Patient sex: F
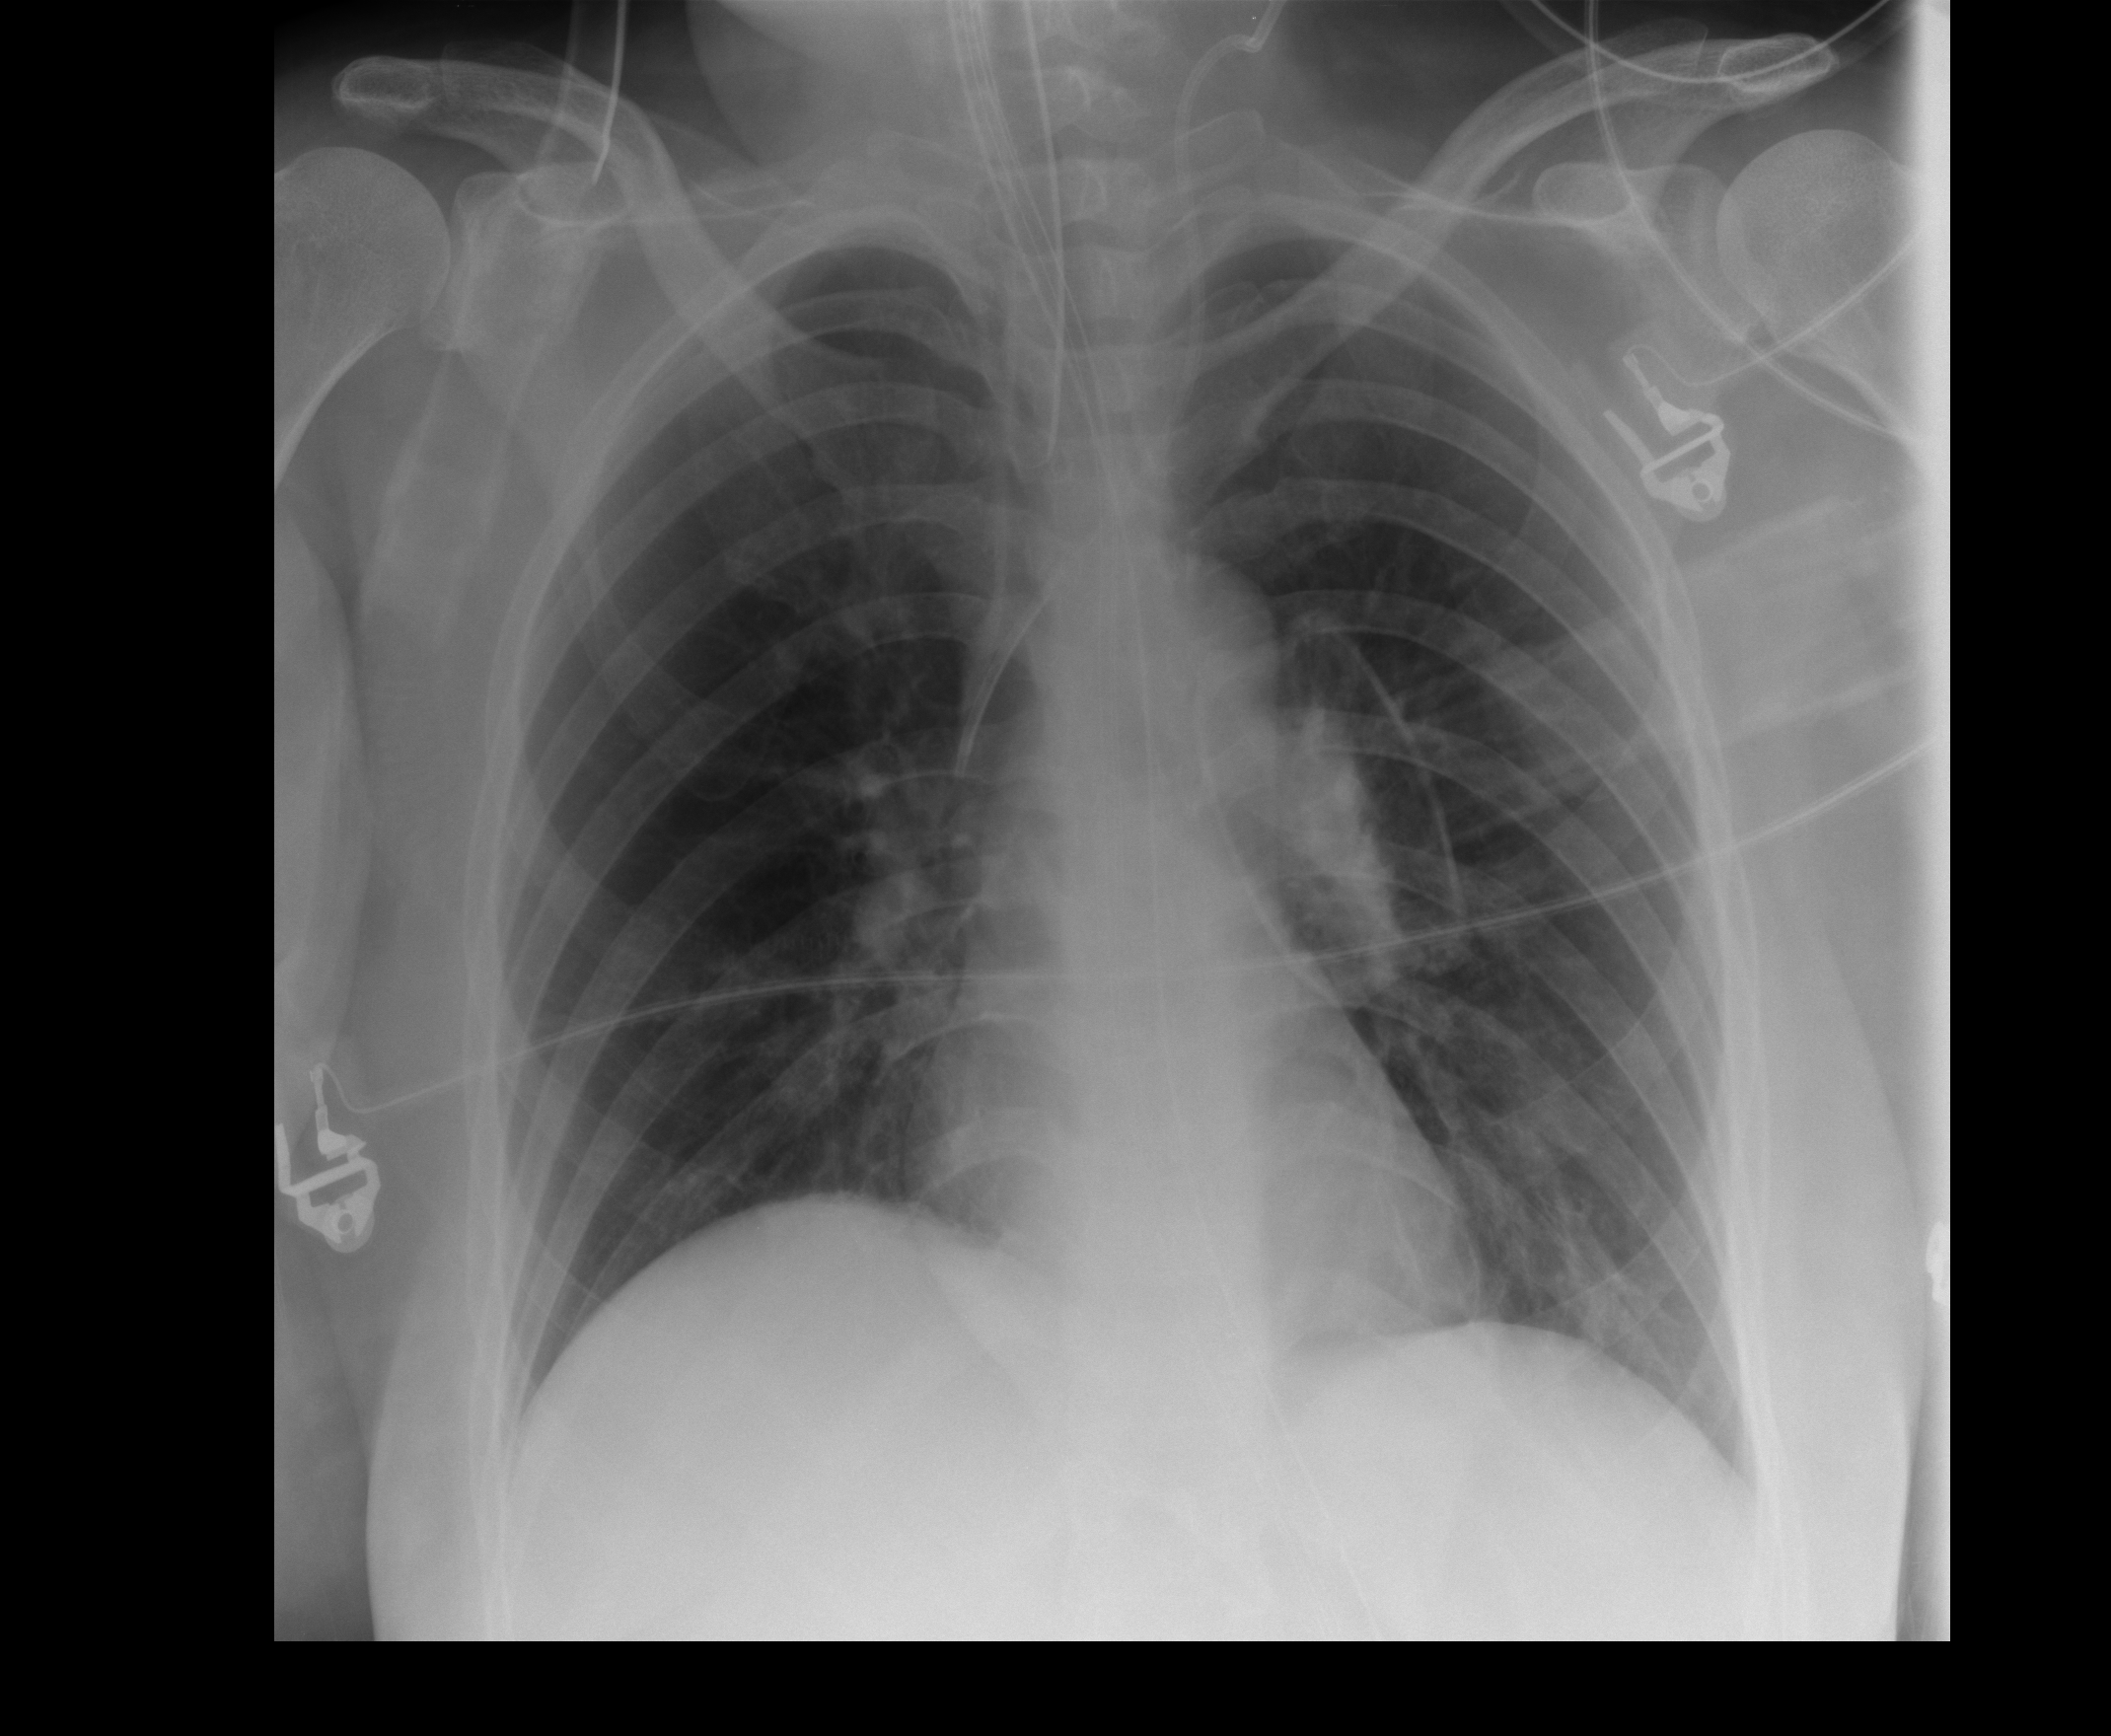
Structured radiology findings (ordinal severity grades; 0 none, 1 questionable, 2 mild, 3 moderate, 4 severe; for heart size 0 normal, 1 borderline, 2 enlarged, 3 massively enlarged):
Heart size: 0
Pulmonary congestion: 0
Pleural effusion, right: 0
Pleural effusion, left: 0
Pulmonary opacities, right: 0
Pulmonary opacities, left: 0
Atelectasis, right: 0
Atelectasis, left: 2